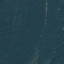
Land use / land cover class: Forest